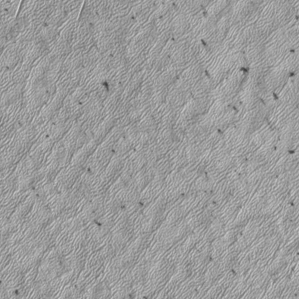
Label: frost